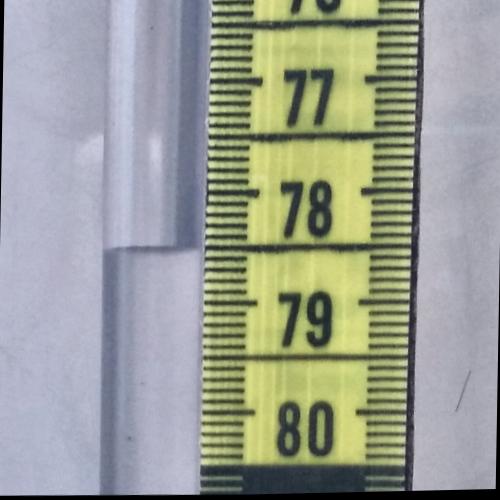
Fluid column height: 78.5 cm